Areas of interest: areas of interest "Used Car Trading"
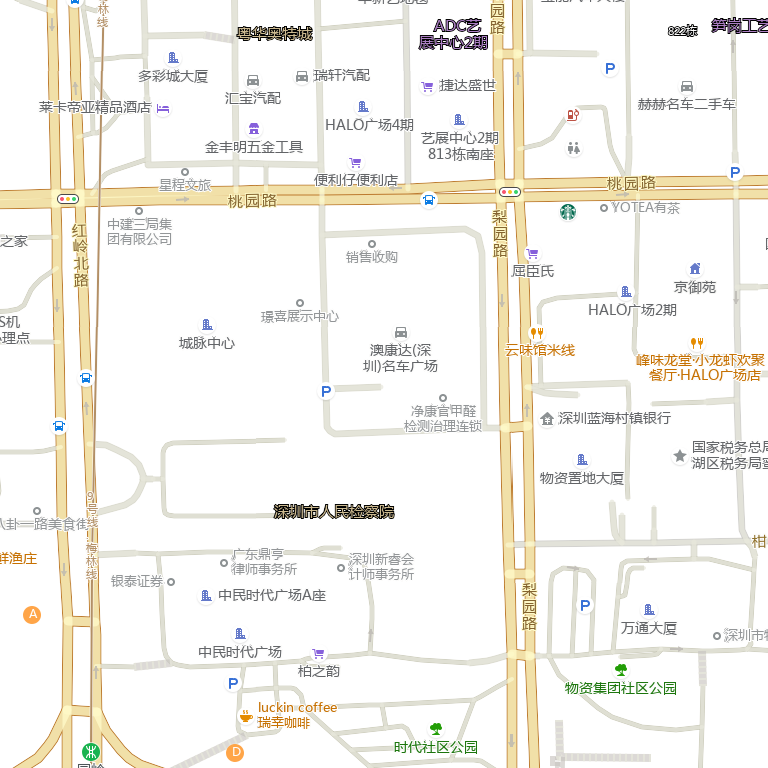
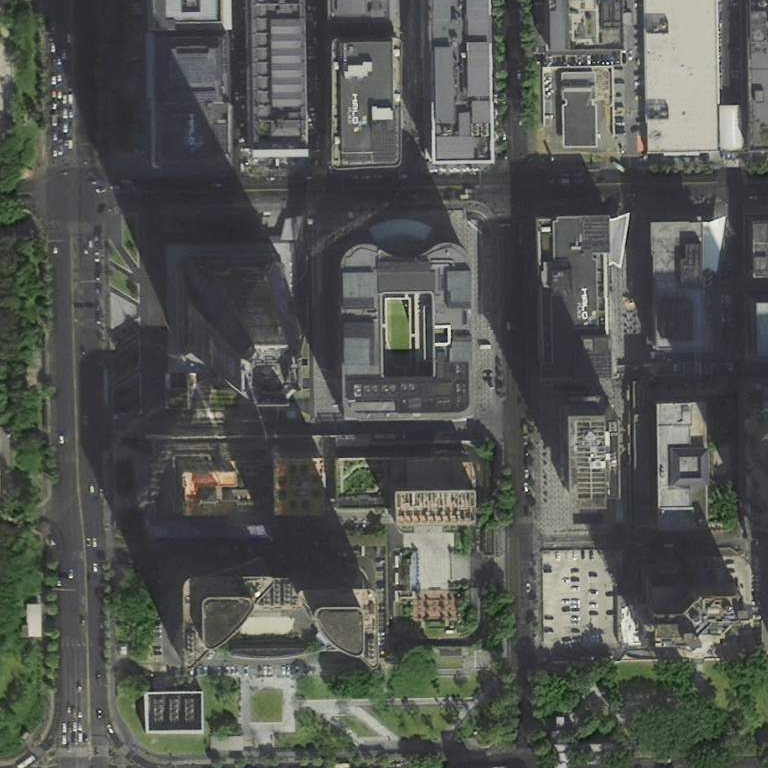